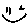
Label: smiley face